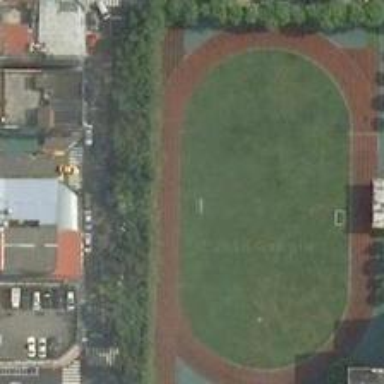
The road around the football field forms a right angle .